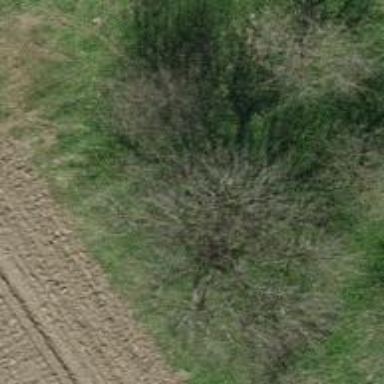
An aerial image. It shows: Single tag "natural: tree."